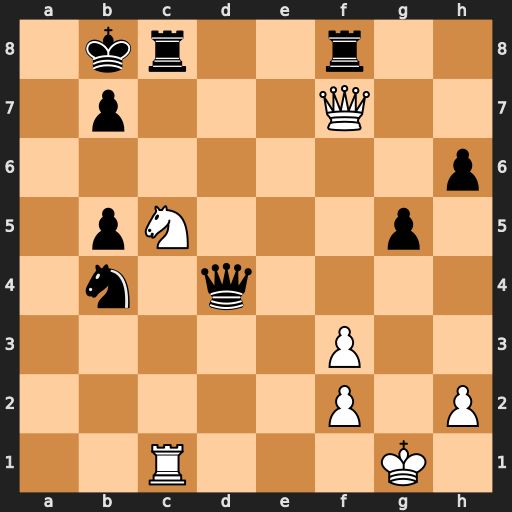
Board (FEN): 1kr2r2/1p3Q2/7p/1pN3p1/1n1q4/5P2/5P1P/2R3K1
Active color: w
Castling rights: -
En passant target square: -
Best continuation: Qxb7#